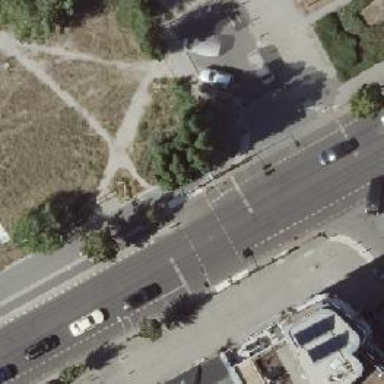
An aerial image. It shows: Asphalt secondary road with dedicated lane for cyclists on both sides.